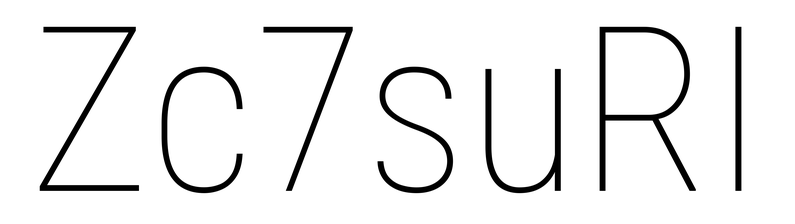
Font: Roboto_Condensed_Thin